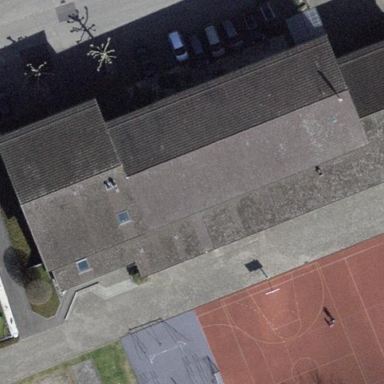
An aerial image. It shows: Multi-sport school building.